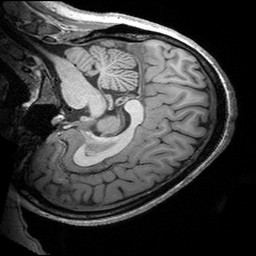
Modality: T1w
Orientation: sagittal
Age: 26
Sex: female
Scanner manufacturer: siemens
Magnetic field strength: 3 T
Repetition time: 2.53 s
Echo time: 0.00299 s